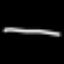
Label: line